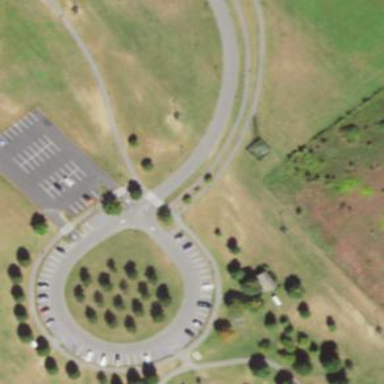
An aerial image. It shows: Driveway leading to service road.